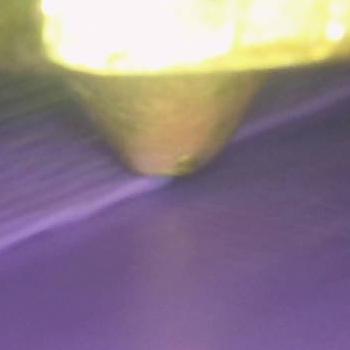
Flow rate: 42%